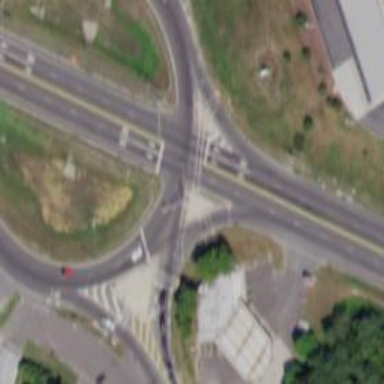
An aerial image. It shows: Primary highway with asphalt surface. The junction is circular.